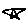
Label: star